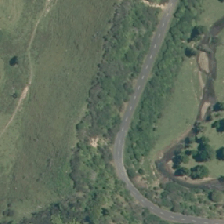
Land cover: broadleaved_indigenous_hardwood